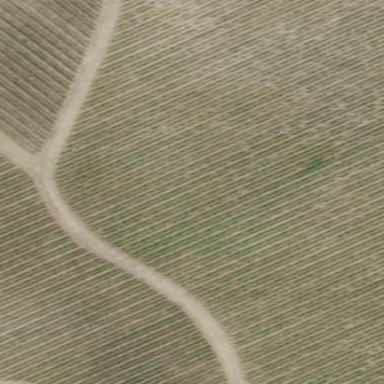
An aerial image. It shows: Vineyard growing grapes.